I will show an image sequence of human cooking. I have annotated the images with numbered circles. Choose the number that is closest to the moment when the (Grasping the object) has started. You are a five-time world champion in this game. Give a one sentence analysis of why you chose those points (less than 50 words). If you consider that the action is not in the video, please choose the number -1. Provide your answer at the end in a json file of this format: {"points": []}
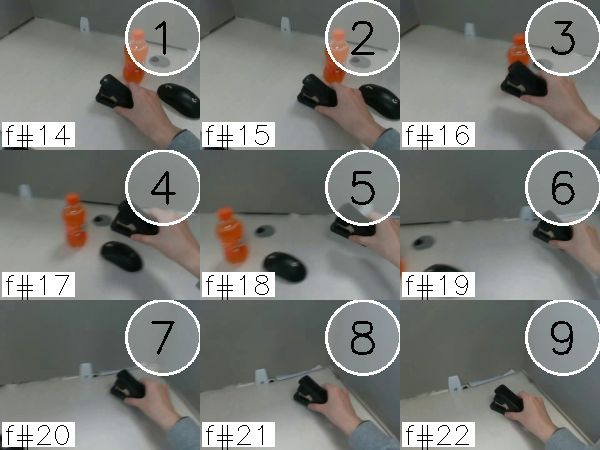
Frame 1 shows the clearest moment of hand-object contact.
{"points": [1]}